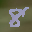
Label: 8